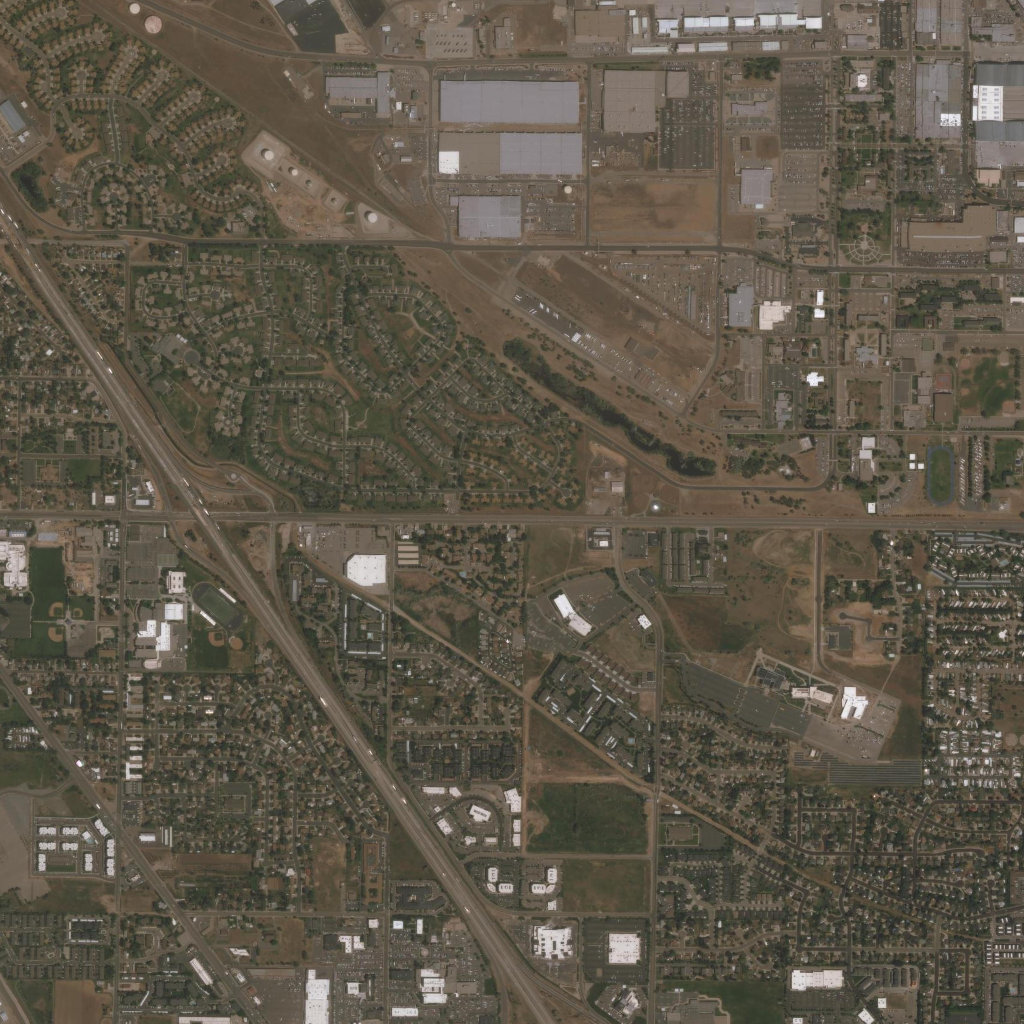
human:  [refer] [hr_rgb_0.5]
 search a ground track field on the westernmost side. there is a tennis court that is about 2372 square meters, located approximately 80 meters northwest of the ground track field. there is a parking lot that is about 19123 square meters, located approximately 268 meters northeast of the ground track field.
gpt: <box>[[18, 56, 24, 62, 0]]</box>

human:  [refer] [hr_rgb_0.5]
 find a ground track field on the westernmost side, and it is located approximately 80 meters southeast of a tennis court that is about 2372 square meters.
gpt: <box>[[18, 56, 24, 62, 0]]</box>

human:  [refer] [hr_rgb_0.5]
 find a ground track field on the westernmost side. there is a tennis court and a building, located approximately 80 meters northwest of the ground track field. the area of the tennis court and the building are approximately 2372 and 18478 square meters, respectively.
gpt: <box>[[18, 56, 24, 62, 0]]</box>